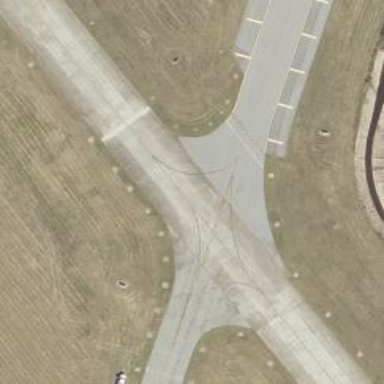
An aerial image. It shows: Image of taxiway at airport.